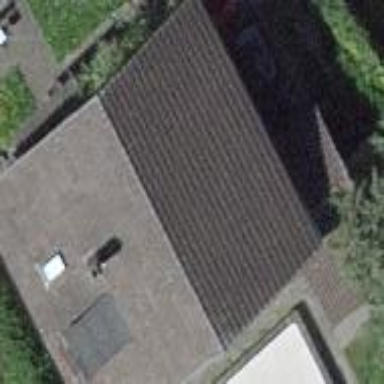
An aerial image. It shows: Simple and straightforward house.